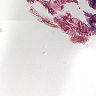
Metastatic tissue present: no